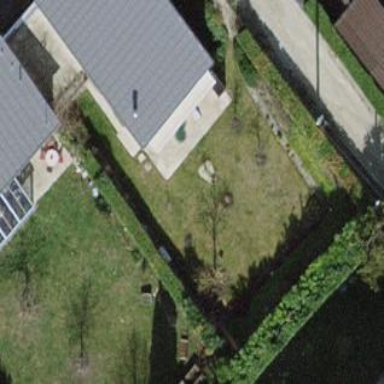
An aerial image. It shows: Garden surrounded by fence.